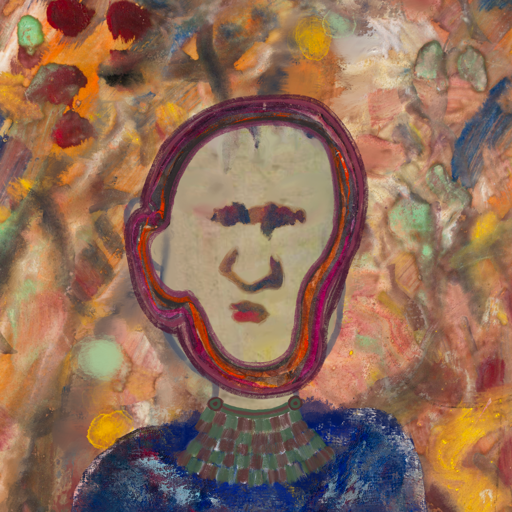
Background: Mother_And_Son_Mother, Head And Neck Front: Hill_Girl, Face Front: In_The_Sun, Bust: Irani, Hair Front: Hypocrite, Head Accessory: Blank, Second Necklace: After_Raid, Necklace: Blank, Baby: Blank